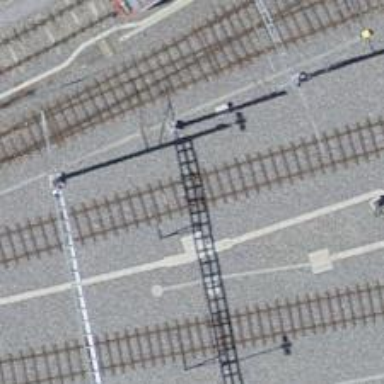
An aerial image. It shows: Single-track electrified railway service yard with contact line for trains.